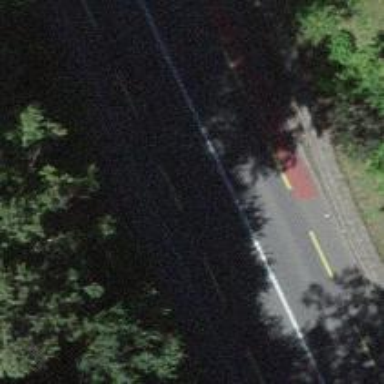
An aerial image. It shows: Secondary road with asphalt surface and dedicated cycle lane.